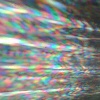
Label: sunburn